Question: I'm trying to get the PlayerID from the result I get in following image

The query I use to display that is:
'''
SELECT PlayerIDFK, sum(TwoPointMade) as TwoPointMade, sum(ThreePointMade) as ThreePointMAde
FROM PlayerPerformance GROUP BY PlayerIDFK;
'''
I also have another query which returns the maximum value of sums of both columns in this case 47, which is the correct answer, but I also want to get the PlayerIDFK.
'''
SELECT MAX(SUM(TwoPointMade) + SUM(ThreePointMade)) AS "Points"
FROM PlayerPerformance GROUP BY PlayerIDFK;
'''
When I try to get the player ID using the query I get not a single-group group function. This is the query Im trying to use:
'''
SELECT PlayerIDFK, MAX(SUM(TwoPointMade) + SUM(ThreePointMade)) AS "Points"
FROM PlayerPerformance GROUP BY PlayerIDFK;
'''
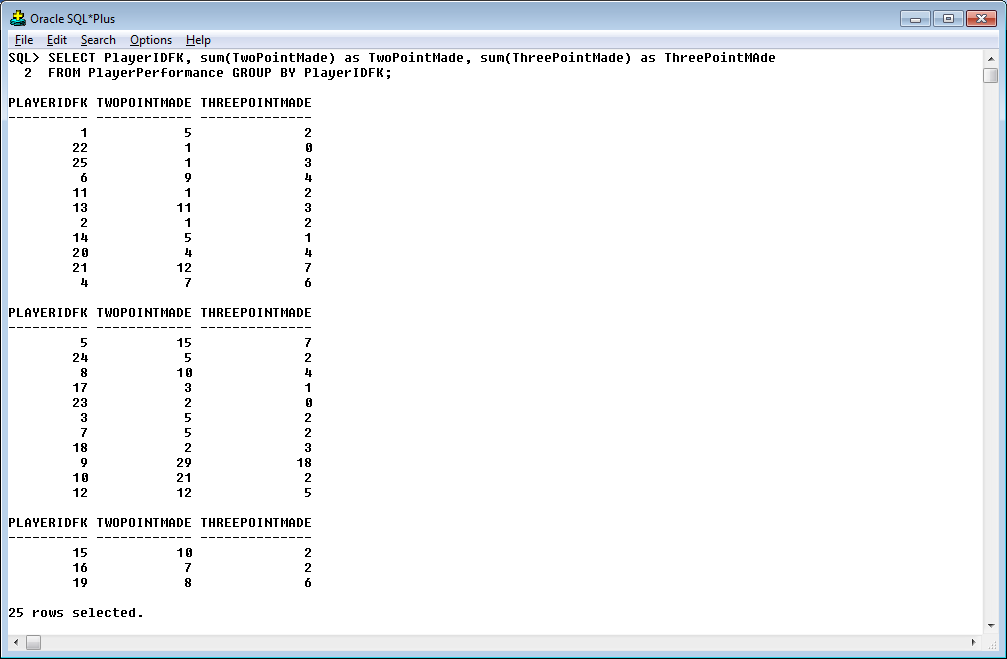
Answer: Use 'order by' and 'rownum' (or 'fetch first 1 row only' in 12c+):
'''
SELECT *
FROM (SELECT PlayerIDFK, sum(TwoPointMade) as TwoPointMade, sum(ThreePointMade) as ThreePointMAde
FROM PlayerPerformance
GROUP BY PlayerIDFK
ORDER BY ( sum(TwoPointMade) + sum(ThreePointMade) ) desc
) pp
WHERE rownum = 1;
'''